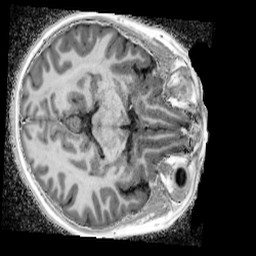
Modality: UNIT1_denoised
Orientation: axial
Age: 12
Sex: male
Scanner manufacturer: siemens
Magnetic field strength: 3 T
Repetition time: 4 s
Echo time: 0.00299 s